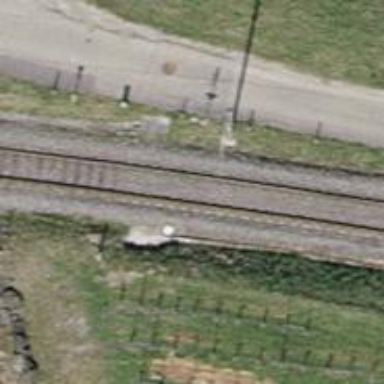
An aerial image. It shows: Single-track railway bridge with contact lines for electrification.